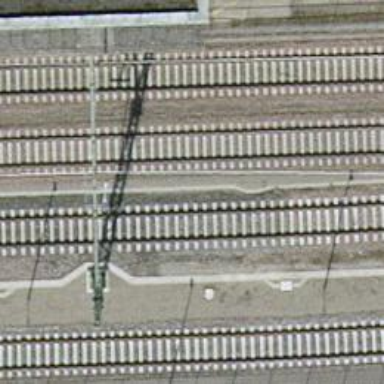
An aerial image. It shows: Railway signal.